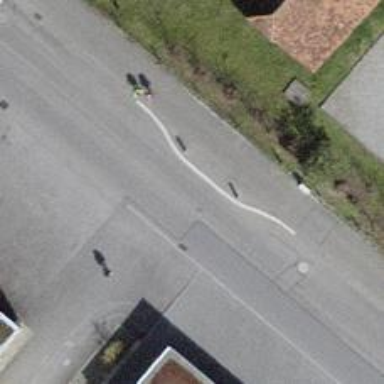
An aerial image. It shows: Traffic calming feature called choker.